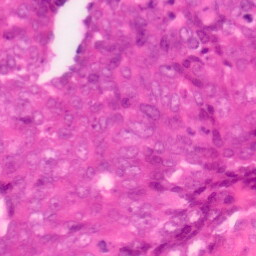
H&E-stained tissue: Colon